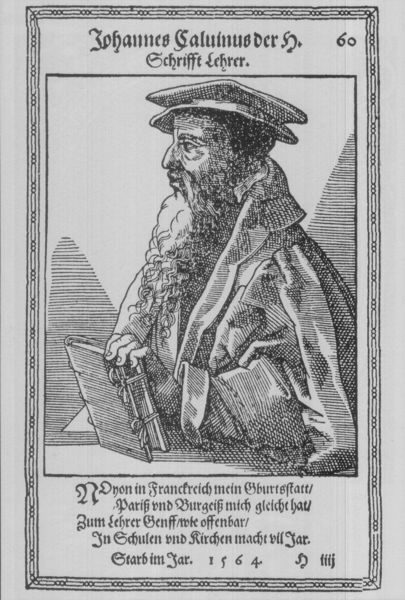
Titel: Bildnis des Johannes Calvin
Künstler: Tobias Stimmer
Institution: (Seriendruck)
Schlagwörter: hand, mann, schatten, umhang, weiß, finger, frankreich, grau, hut, mund, nase, paris, profil, schwarz, stirn, zeichnung, blick, alt, bart, kappe, mütze, arm, augen, bärtig, falten, johannes, kragen, rahmen, vollbart, ärmel, bild, bildnis, herr, portrait, porträt, auge, mantel, schnur, schnüre, brustbild, renaissance, holzschnitt, schrift, lehrer, grafik, graphik, linien, falte, barbe, homme, manteau, deutsch, faltenwurf, buch, druck, druckgraphik, schnitt, druckgrafik, schraffur, schwarz weiß, stich, titel, seite, illustration, text, buchdeckel, einband, talar, barett, gelehrter, zeilen, weise, altdeutsch, rahemn, strichzeichnung, seriendruck, klug, pli, plis, livre, profile, estampe, religion, renaisance, gelehrtenporträt, calvin, johannea, todesanzeige, 1564, réforme, caluminus, schrifft lehrer, 60, mann+, schriftgelehrter, schriftlehrer, caluinus, plie, gelehrtenportrait, nordalpini, jean calvin, légende: jean calvin le saint, druckgraphiik